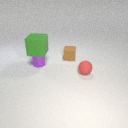
small purple metal cylinder to the left of small red rubber sphere